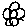
Label: flower